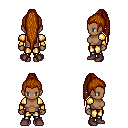
a pixel art fantasy rpg character, female body template, human, dark skin, gold arm armor, gold greaves, brunette extra-long topknot hairstyle, maroon shoes, four views (front, back, left, right), 2x2 character sprite sheet, small pixel art, hard edges, no anti-aliasing